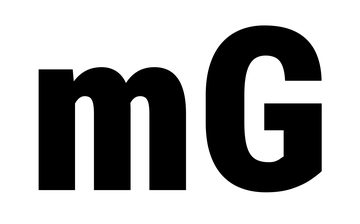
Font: Roboto_Condensed_Black